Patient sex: M
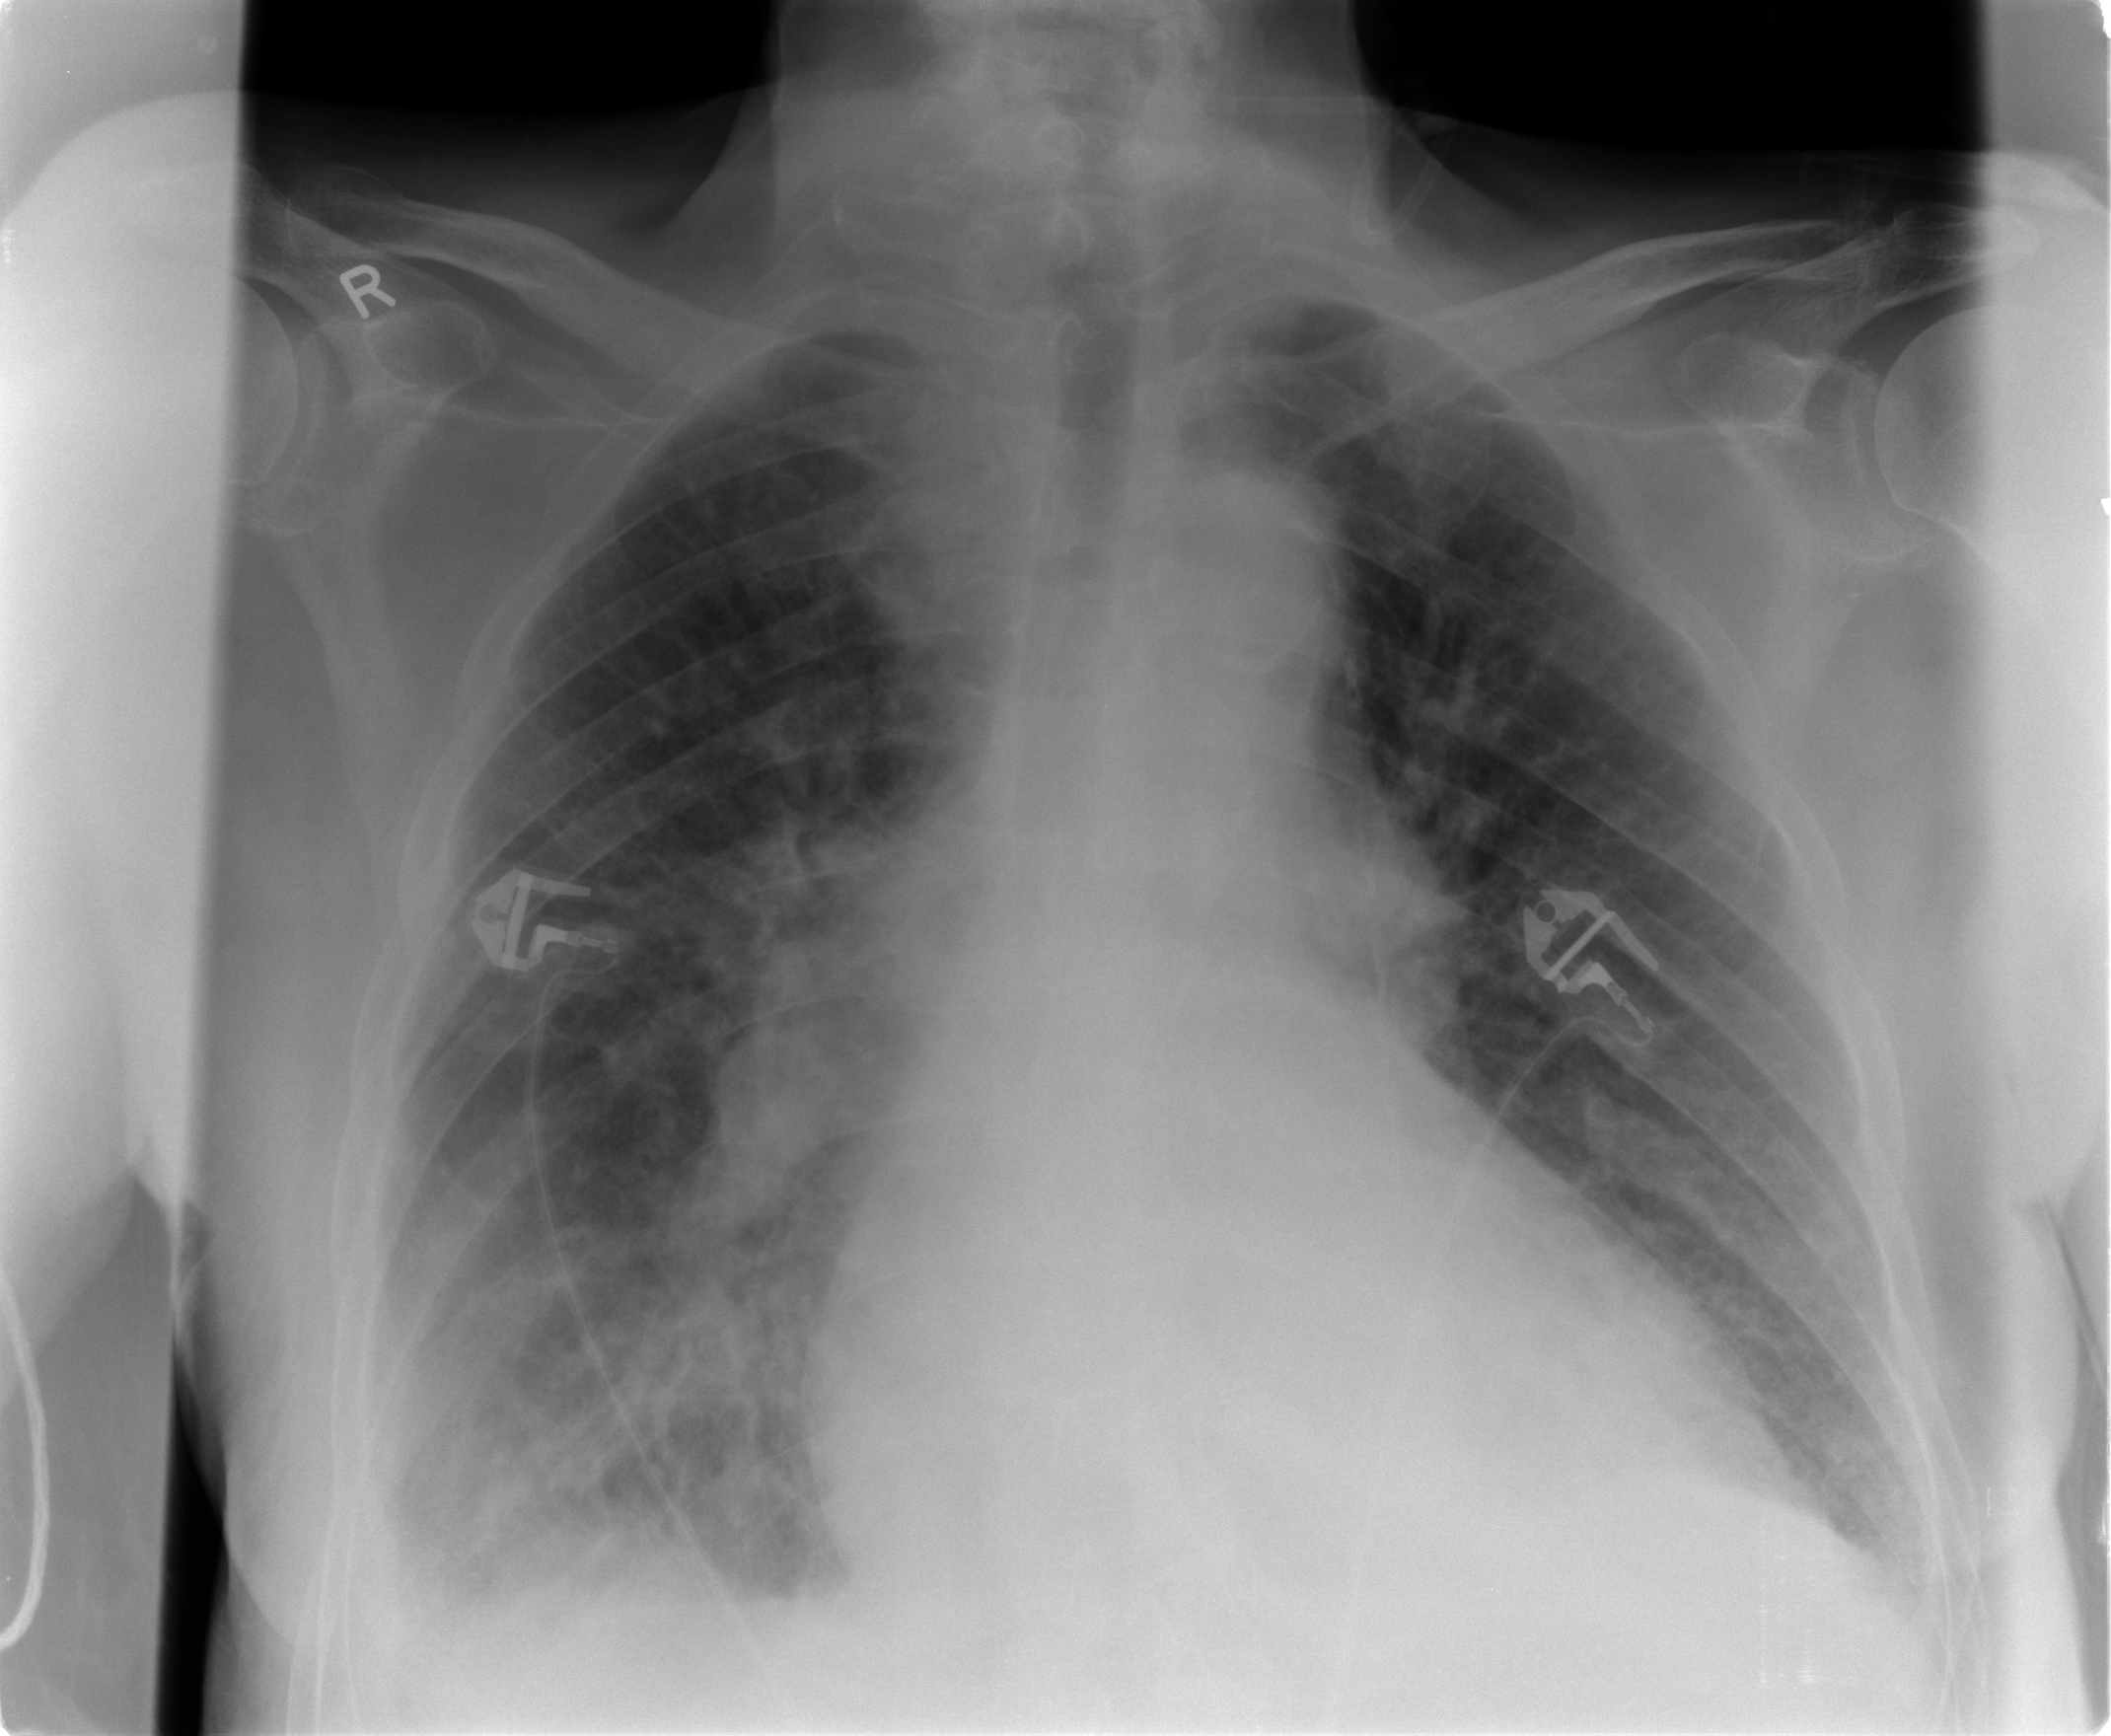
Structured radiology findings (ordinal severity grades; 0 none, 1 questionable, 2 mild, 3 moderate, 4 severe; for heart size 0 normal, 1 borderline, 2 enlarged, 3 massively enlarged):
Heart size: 2
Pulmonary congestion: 1
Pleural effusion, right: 2
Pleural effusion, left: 1
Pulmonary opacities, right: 2
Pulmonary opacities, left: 0
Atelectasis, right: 2
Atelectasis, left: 2